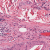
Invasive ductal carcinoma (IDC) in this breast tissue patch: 1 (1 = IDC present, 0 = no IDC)